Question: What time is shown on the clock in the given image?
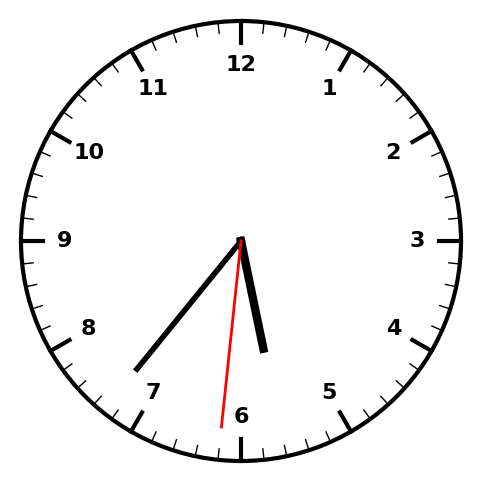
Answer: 05:36:31